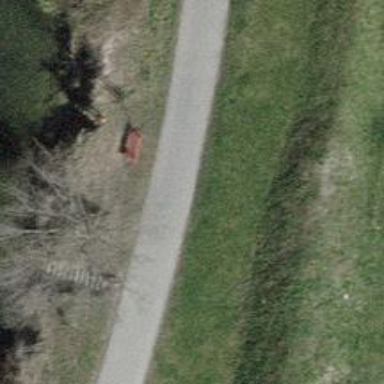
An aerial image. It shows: Brown bench in the vicinity.